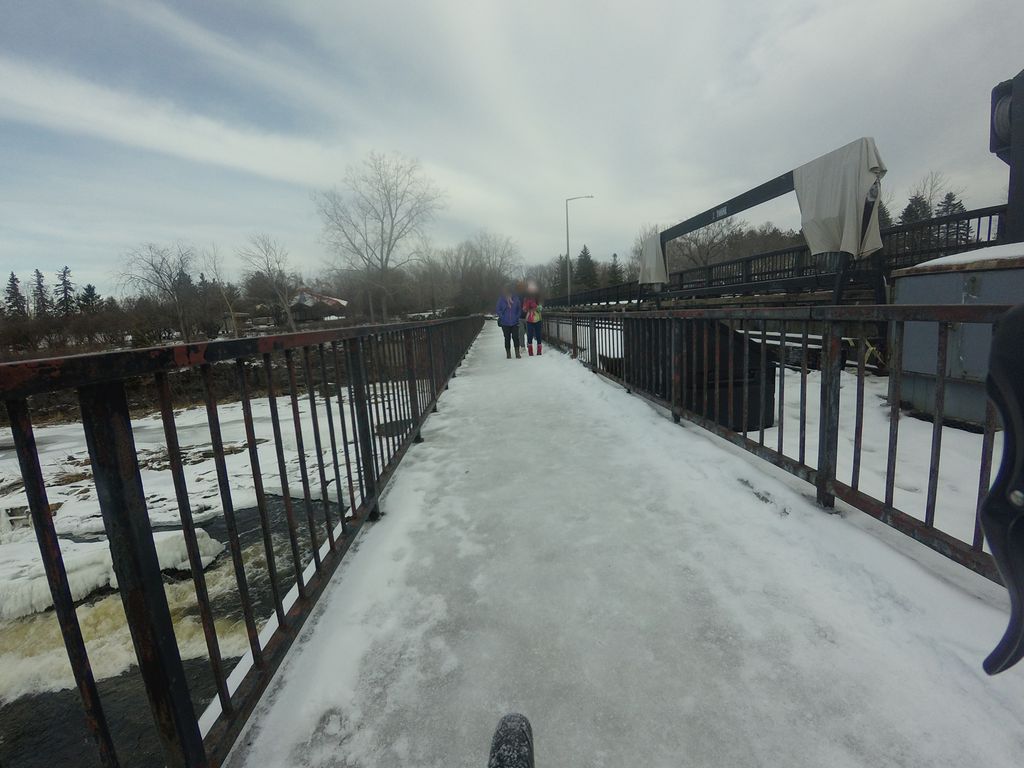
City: ottawa-gatineau